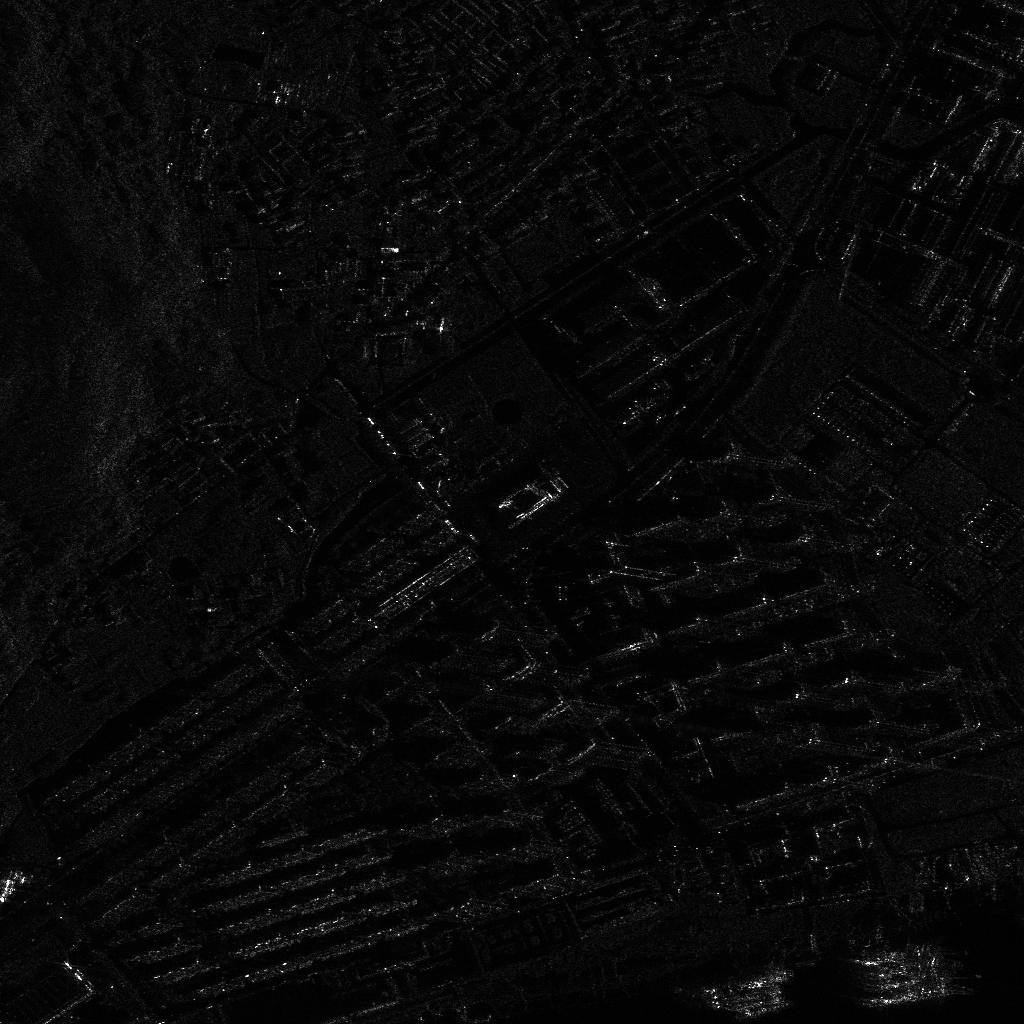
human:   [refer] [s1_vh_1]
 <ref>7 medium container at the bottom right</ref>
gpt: <box>[[72, 92, 73, 100, 74], [72, 94, 74, 100, 74], [73, 95, 74, 101, 73], [86, 89, 87, 96, 81], [87, 91, 88, 97, 83], [87, 92, 89, 99, 79], [88, 94, 89, 101, 80]]</box>